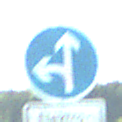
Verkehrszeichen: VorgeschriebeneFahrtrichtungGeradeausOderLinks
Zusatzzeichen unten: BesondereFahrzeugeUndTransportgueter11
Umgebung: Outdoor, Nature
Tageszeit: MorningAfternoon
Wetter: PartlyCloudy
Licht: Natural
Jahreszeit: NotSpecified
Kontrast: HighContrast